Field crop: tomato
Growth stage: 1
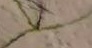
Species: cyperus